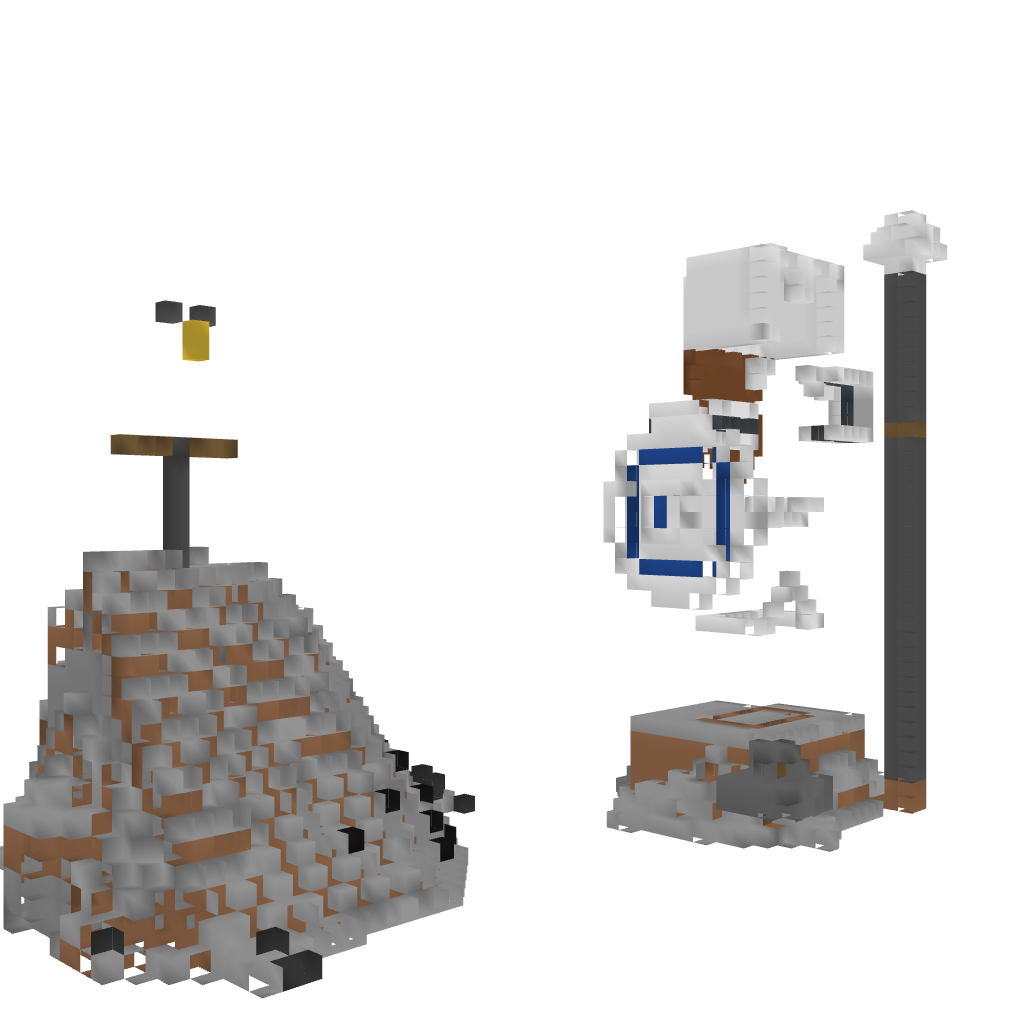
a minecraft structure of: Statue of Athena